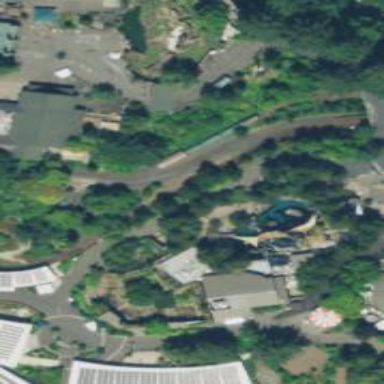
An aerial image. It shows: Miniature railway.